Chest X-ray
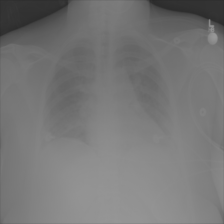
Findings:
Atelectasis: positive
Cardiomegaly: negative
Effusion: negative
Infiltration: negative
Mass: negative
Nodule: negative
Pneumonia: negative
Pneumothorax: negative
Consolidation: negative
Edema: negative
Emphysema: negative
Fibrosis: negative
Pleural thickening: negative
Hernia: negative